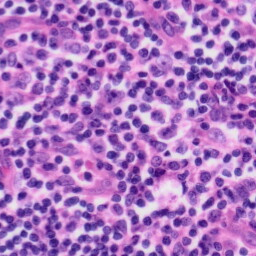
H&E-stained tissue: Tonsil